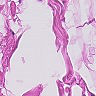
Metastatic tissue present: no